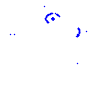
Particle: proton